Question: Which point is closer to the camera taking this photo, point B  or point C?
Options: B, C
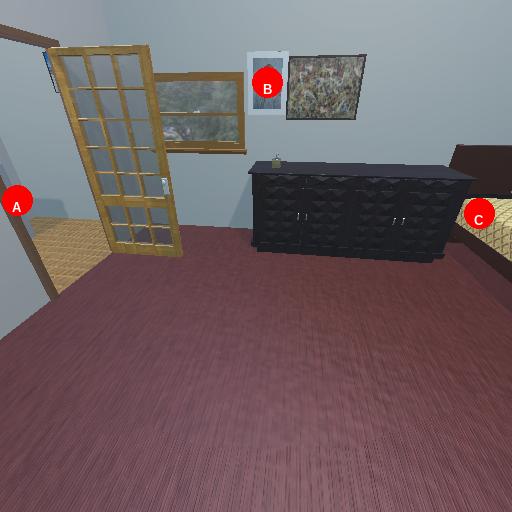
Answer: B